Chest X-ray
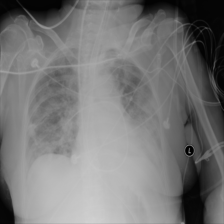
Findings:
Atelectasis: negative
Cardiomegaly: negative
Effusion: negative
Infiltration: positive
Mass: negative
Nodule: negative
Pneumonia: negative
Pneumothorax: negative
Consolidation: negative
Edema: negative
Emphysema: negative
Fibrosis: negative
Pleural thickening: negative
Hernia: negative